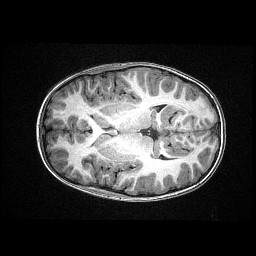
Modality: T1w
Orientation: axial
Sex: male
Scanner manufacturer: siemens
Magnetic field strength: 3 T
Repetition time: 2.3 s
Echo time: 0.00336 s